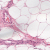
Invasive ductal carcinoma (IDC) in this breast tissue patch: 0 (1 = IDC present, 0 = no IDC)